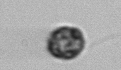
Label: Dinophyceae